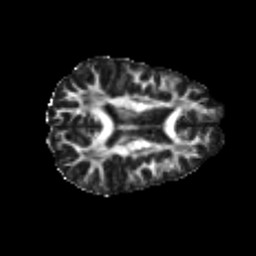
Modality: FA
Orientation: axial
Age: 22
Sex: female
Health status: healthy
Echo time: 0.074 s